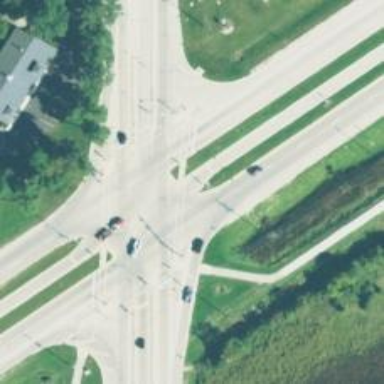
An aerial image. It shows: Intersection on secondary road.